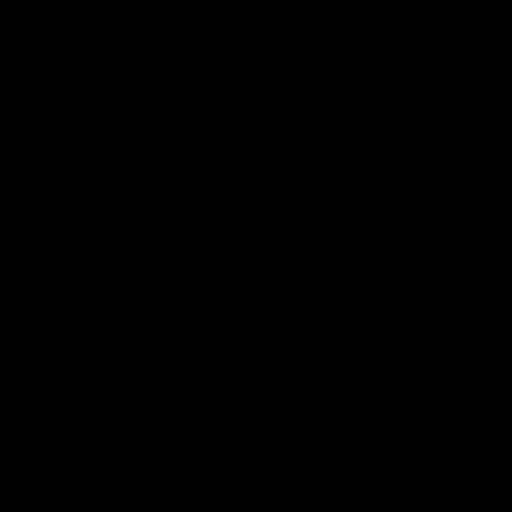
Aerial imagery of cape in Maryland named Bengies Point containing open water and herbaceous wetlands